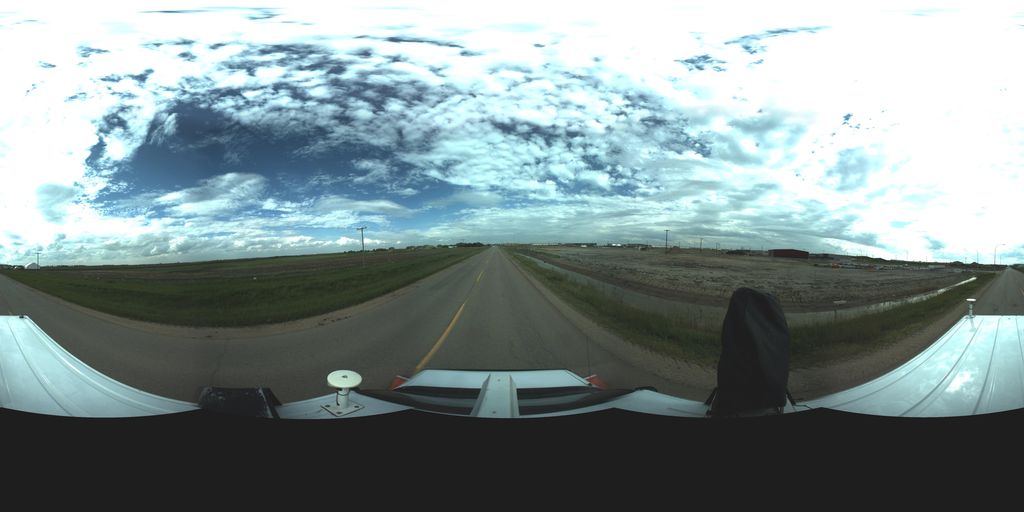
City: saskatoon